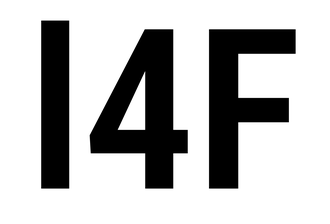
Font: Roboto_Condensed_SemiBold